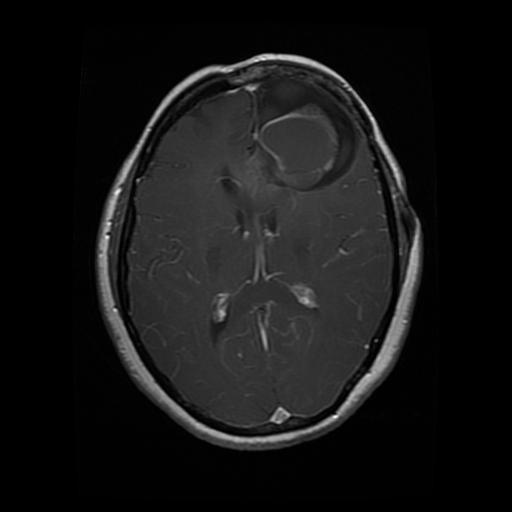
Label: glioma